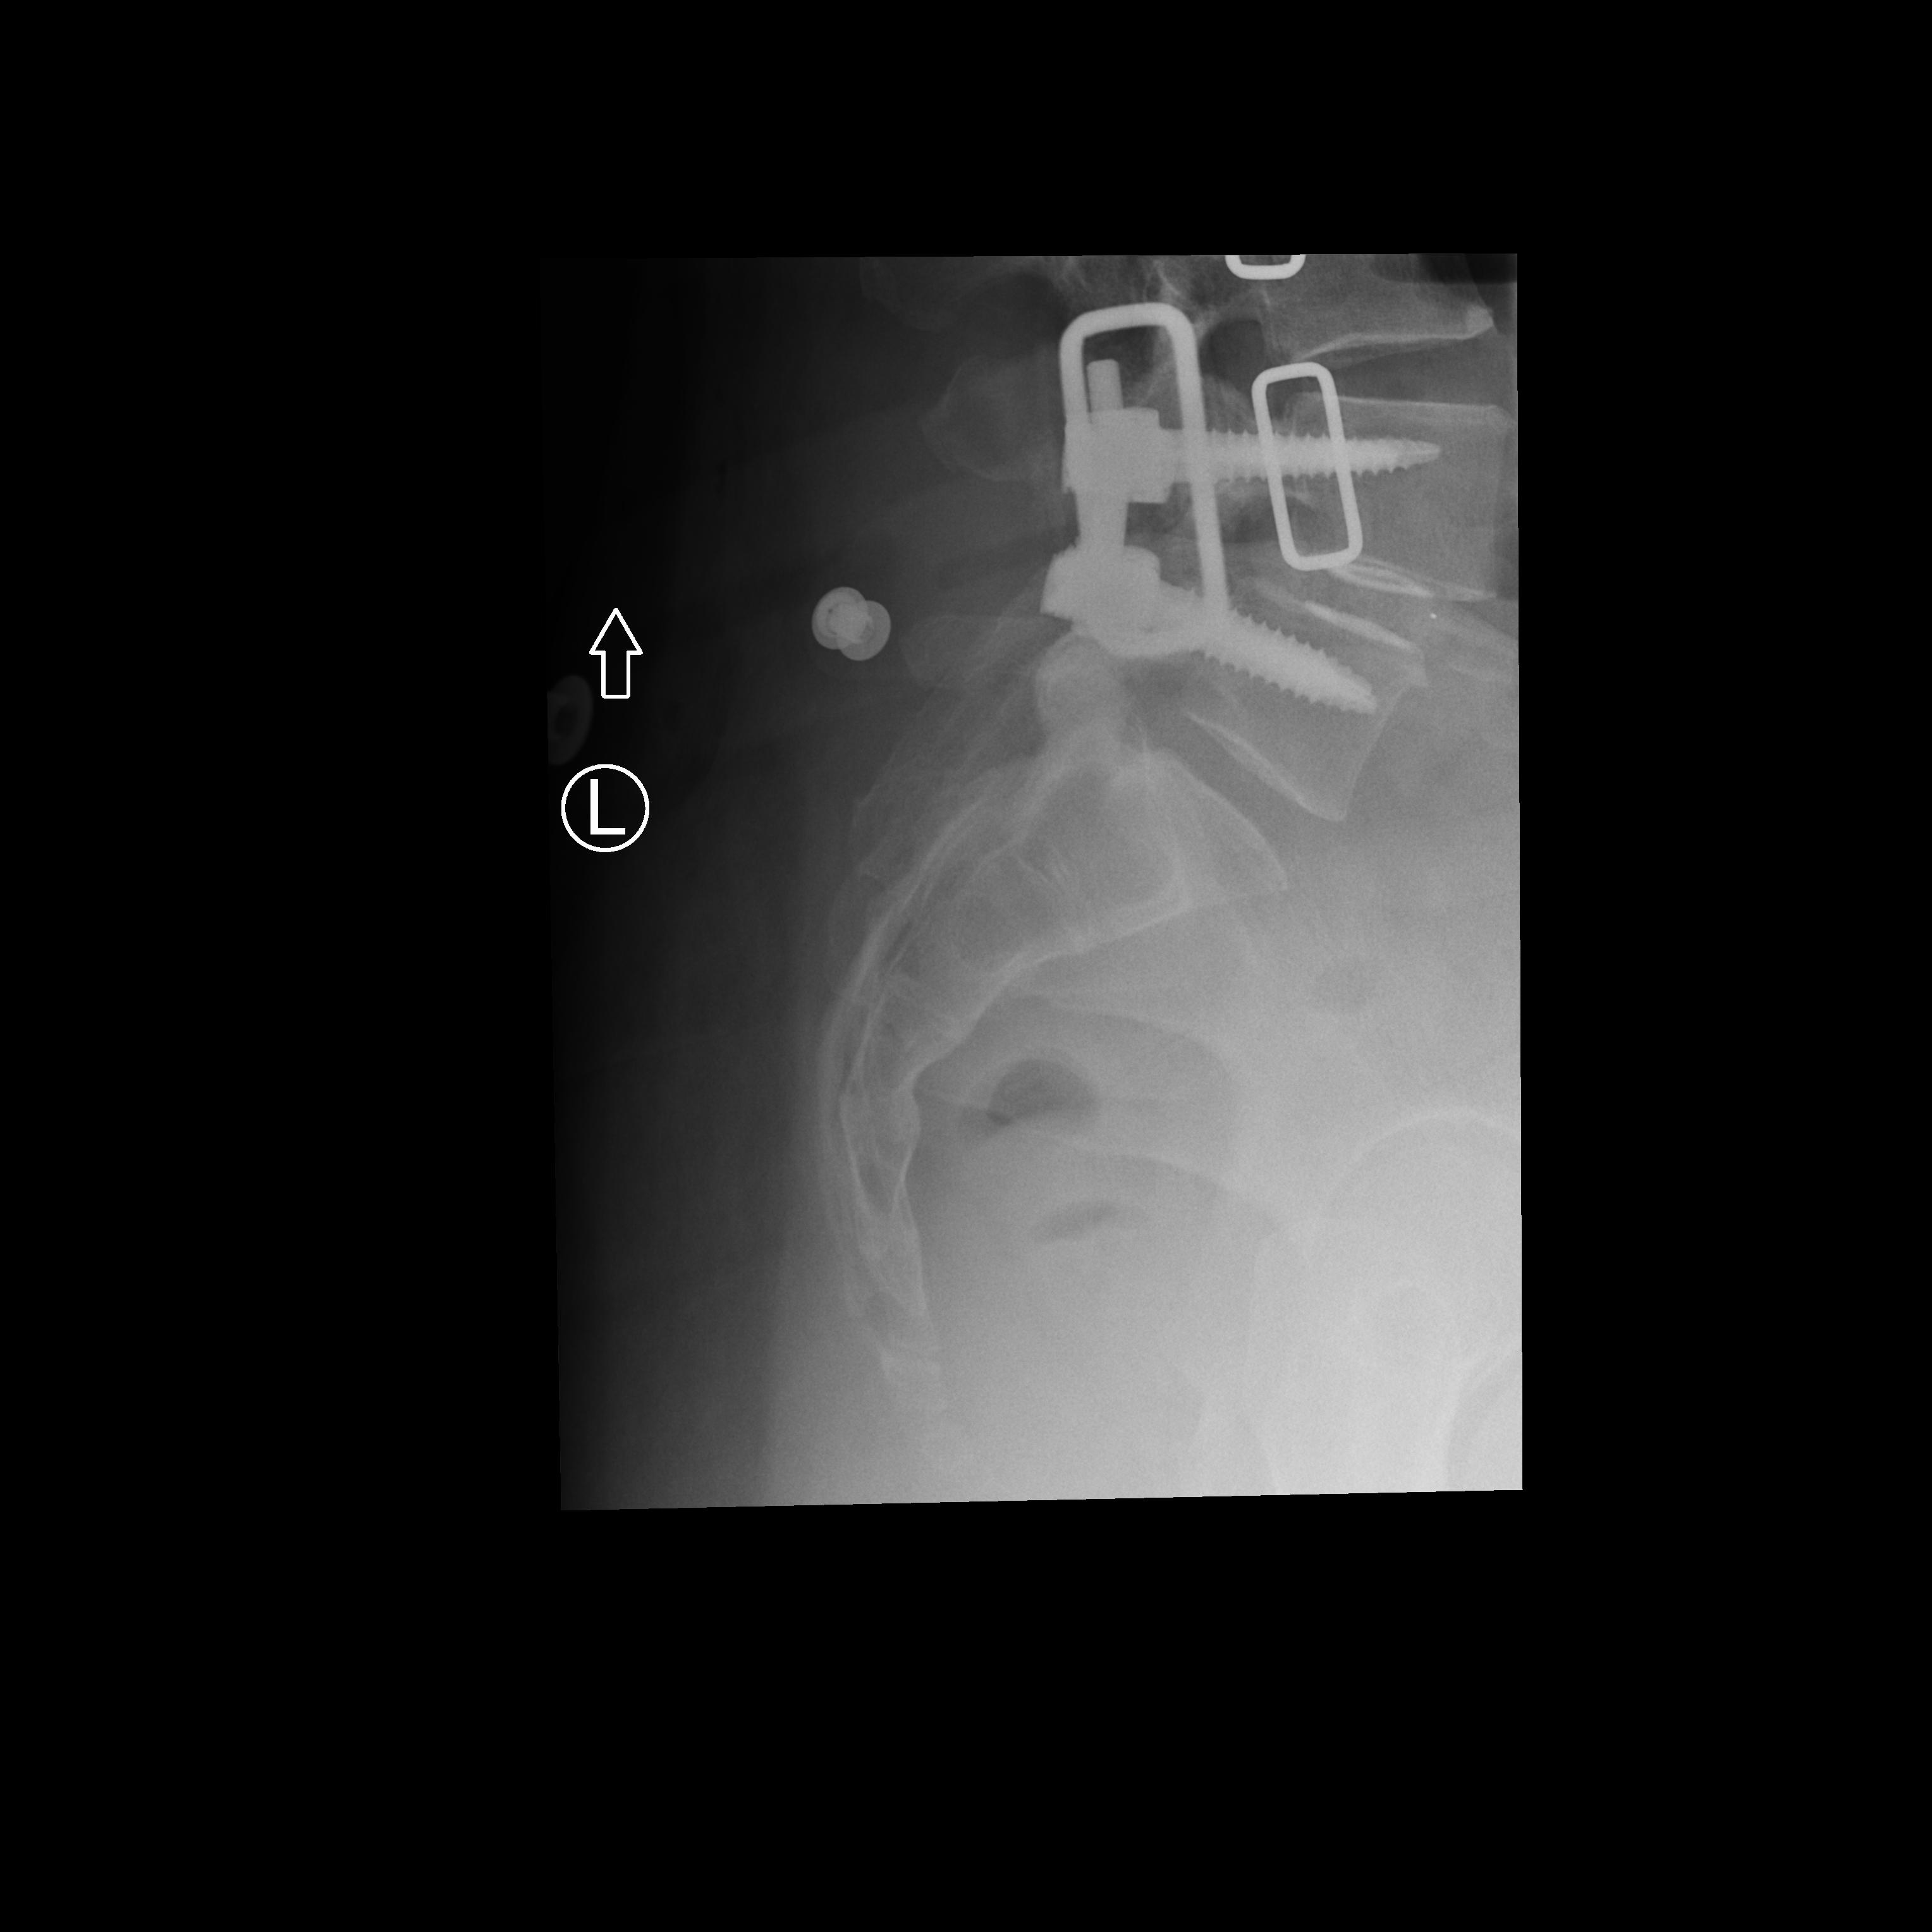
View: L5 S1
Implant manufacturer: orthofix firebird